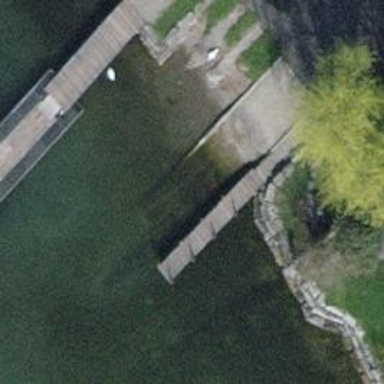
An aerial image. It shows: Man-made pier.